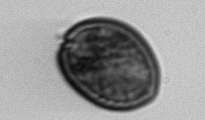
Label: Prorocentrum